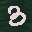
Label: 3